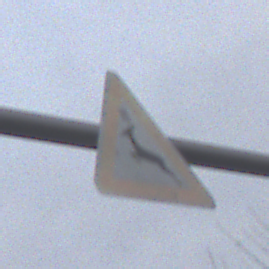
Verkehrszeichen: WildwechselRechts
Umgebung: Outdoor, Suburban
Tageszeit: MorningAfternoon
Wetter: Overcast
Licht: Natural
Jahreszeit: NotSpecified
Kontrast: LowContrast